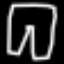
Label: pants